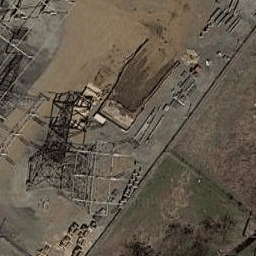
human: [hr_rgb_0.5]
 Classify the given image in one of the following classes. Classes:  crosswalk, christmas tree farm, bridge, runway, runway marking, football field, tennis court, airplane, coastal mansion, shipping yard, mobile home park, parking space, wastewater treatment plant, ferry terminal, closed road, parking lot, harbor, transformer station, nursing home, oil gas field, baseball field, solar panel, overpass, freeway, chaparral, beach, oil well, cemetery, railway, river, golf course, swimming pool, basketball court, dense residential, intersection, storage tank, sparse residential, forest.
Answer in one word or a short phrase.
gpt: transformer station